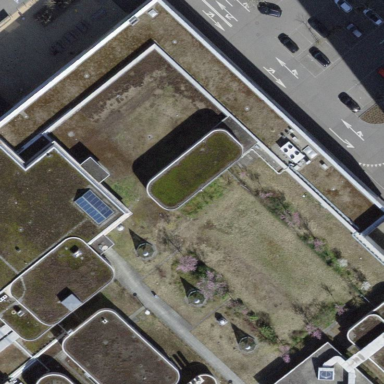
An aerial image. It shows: Roof garden designed for leisure on top of building.